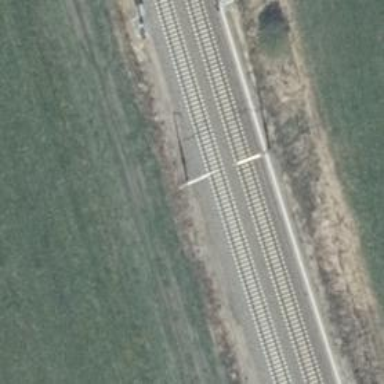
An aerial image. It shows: Milestone along the railway with catenary mast.